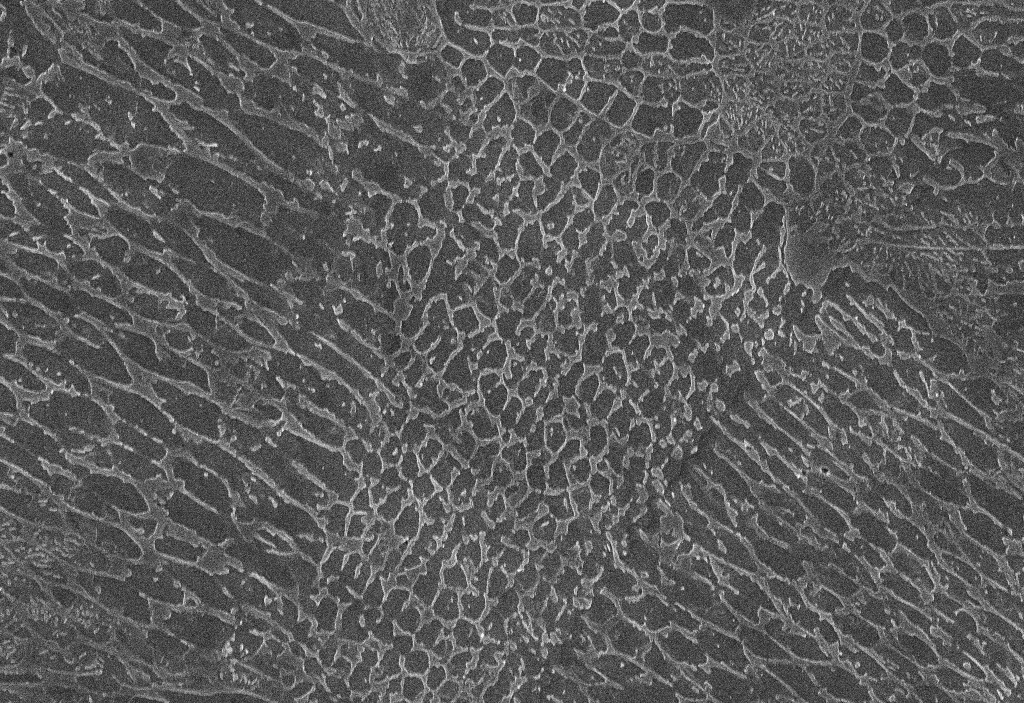
SEM micrograph, magnification: 10000x, scale bar: 2 µm
Phase areas (pixels) — Matrix: 262647; Austenite: 349572; Martensite/Austenite: 107653; Precipitate: 0; Defect: 0; total: 719872